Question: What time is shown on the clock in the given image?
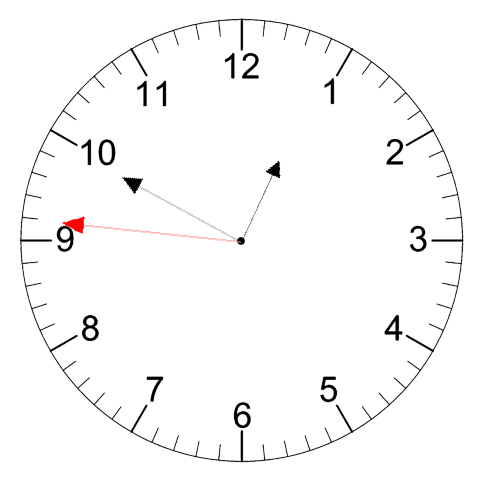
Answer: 12:49:46